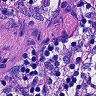
Metastatic tissue present: no